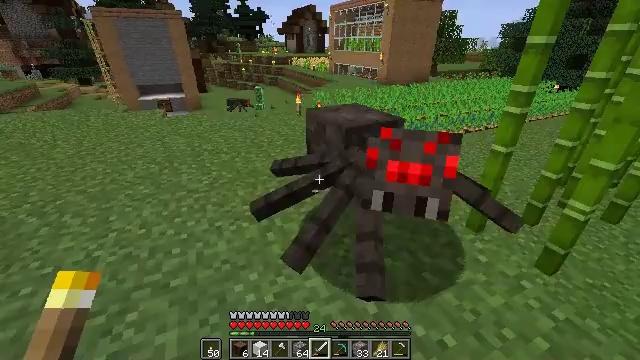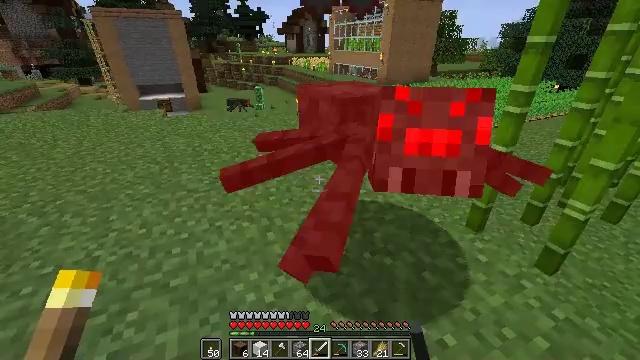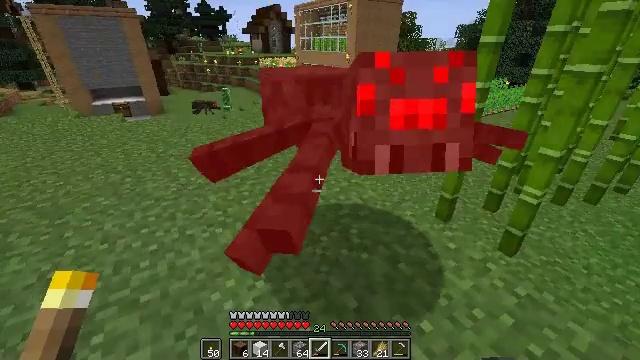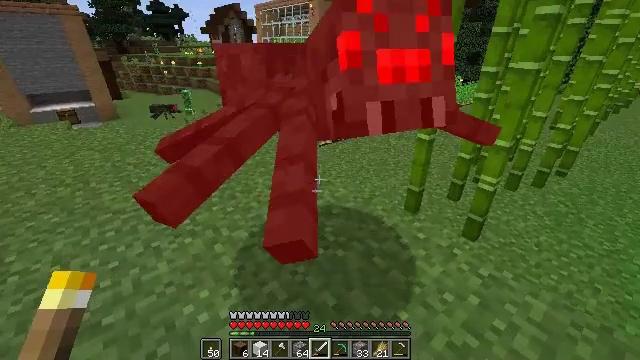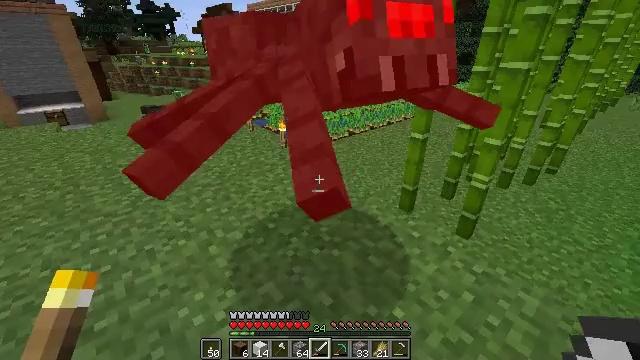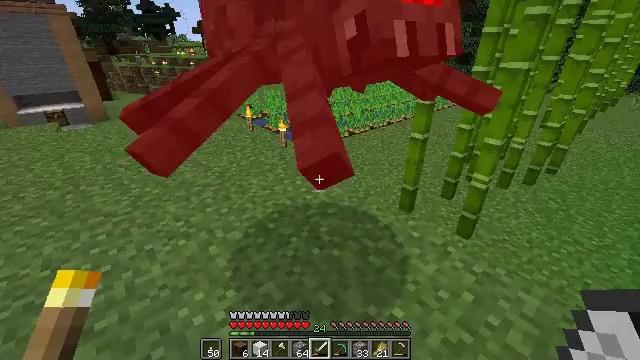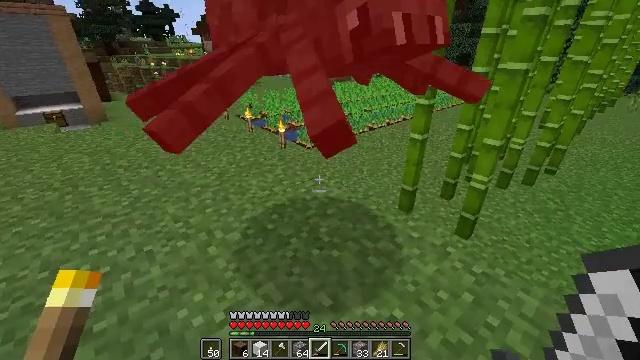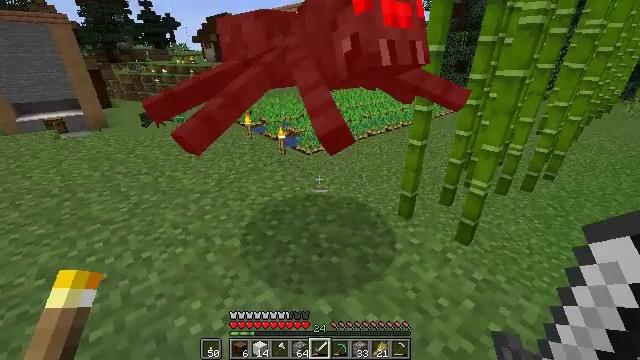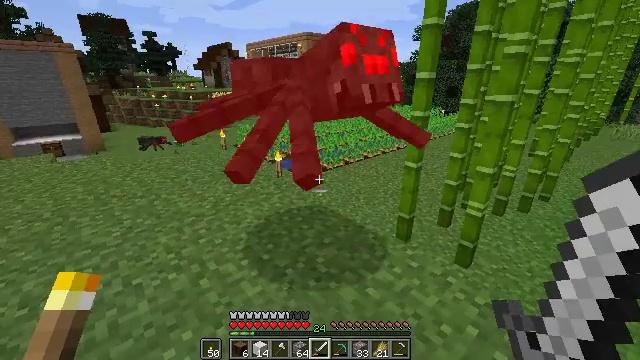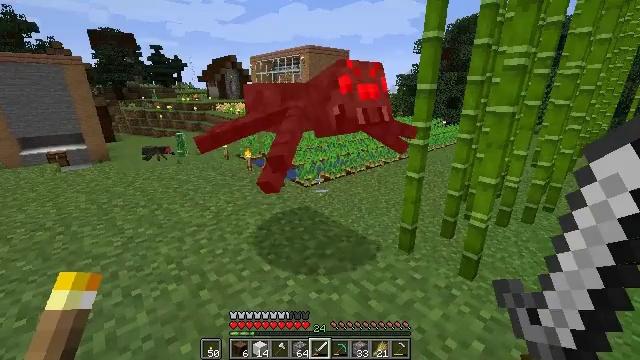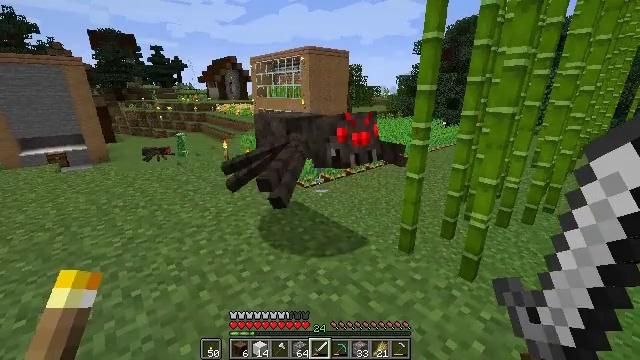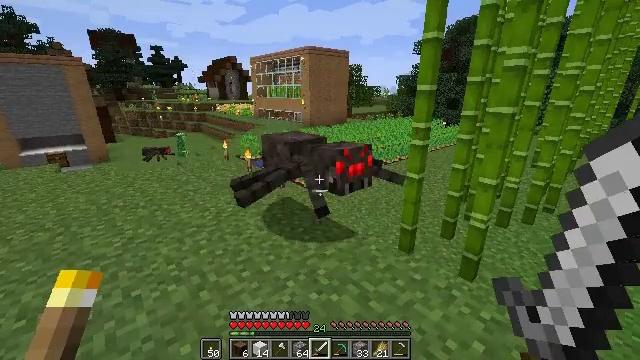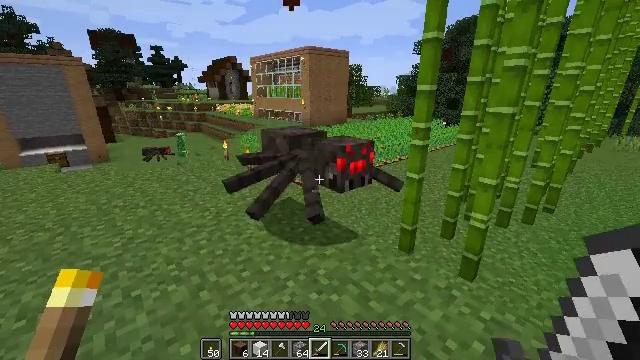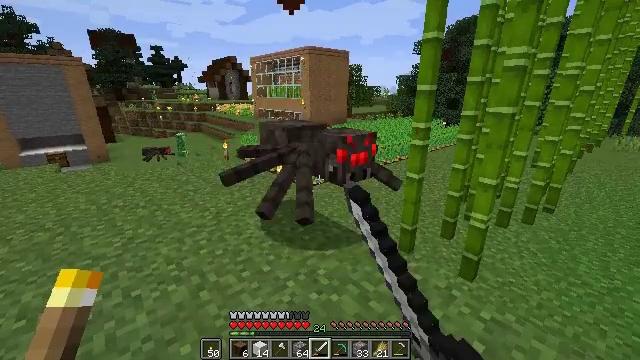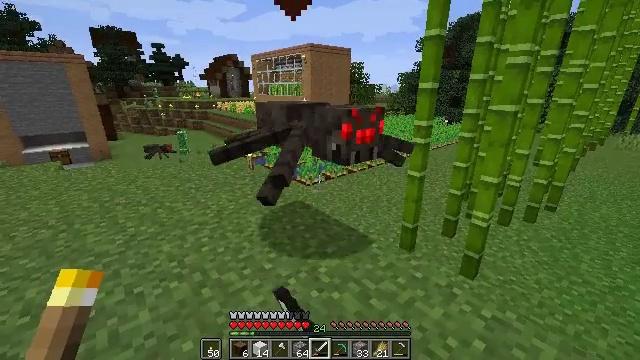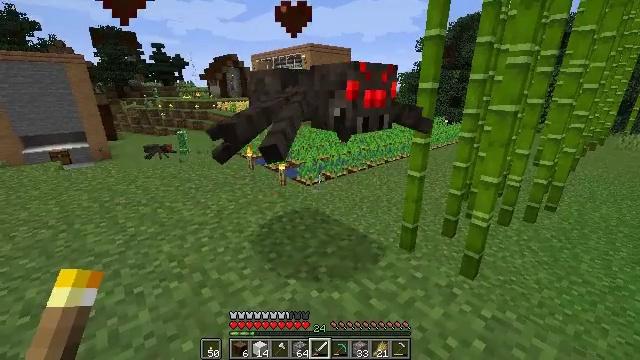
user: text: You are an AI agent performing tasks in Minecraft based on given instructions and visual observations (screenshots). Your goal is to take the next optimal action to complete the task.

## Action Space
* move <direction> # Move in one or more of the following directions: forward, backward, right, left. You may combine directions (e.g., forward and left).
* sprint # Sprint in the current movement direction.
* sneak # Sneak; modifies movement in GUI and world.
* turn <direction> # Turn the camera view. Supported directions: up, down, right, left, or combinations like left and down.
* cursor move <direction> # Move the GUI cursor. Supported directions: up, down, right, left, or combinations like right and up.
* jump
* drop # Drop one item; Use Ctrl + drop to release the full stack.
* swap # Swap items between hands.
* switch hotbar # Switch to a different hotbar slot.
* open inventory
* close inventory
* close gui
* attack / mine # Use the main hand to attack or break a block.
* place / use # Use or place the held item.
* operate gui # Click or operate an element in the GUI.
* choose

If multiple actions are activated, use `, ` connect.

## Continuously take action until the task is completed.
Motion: motion action
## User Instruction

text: Kill mobs.
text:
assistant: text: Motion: attack / mine
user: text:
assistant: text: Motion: turn right, attack / mine
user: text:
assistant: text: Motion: turn right
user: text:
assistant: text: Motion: turn right
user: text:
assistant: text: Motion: no_op
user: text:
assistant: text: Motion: no_op
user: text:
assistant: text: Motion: turn up
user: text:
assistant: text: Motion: turn up
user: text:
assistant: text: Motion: turn up
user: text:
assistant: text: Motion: no_op
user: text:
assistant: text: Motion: no_op
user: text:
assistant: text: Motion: attack / mine
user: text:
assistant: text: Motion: attack / mine
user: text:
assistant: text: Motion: attack / mine
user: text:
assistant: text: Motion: attack / mine
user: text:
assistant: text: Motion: attack / mine
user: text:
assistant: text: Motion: attack / mine